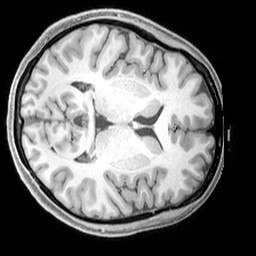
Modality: T1w
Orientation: axial